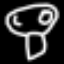
Label: mushroom